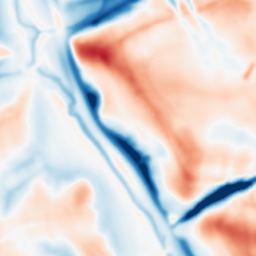
Category: multiscale
Decomposition family: dog_multiscale
Decomposition parameters: sigma_ratio: 1.4
n_scales: 6
base_sigma: 2
Upsampling method: regularized
Upsampling parameters: scale: 2
lambda_reg: 0.01
Upsampling scale: 2